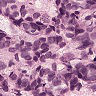
Metastatic tissue present: yes